Question: What is the value of this measurement?
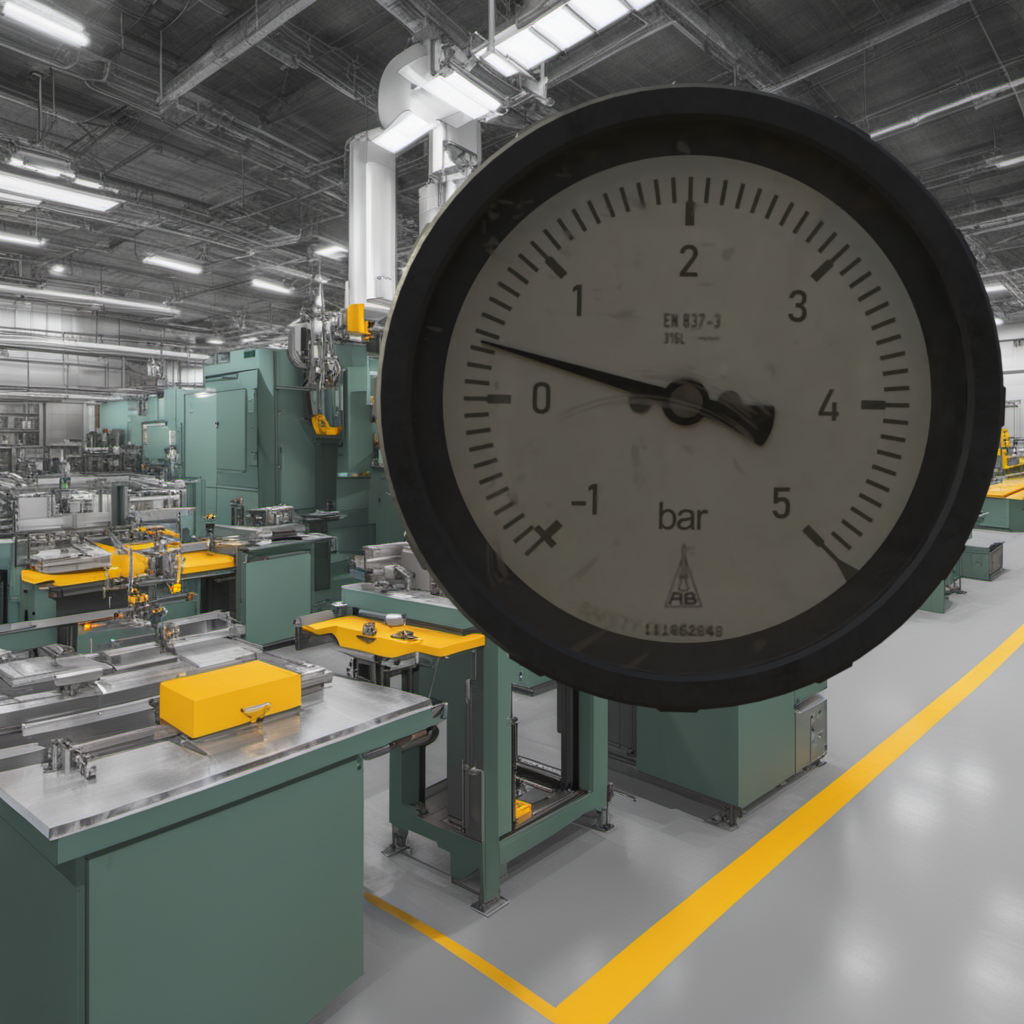
Answer: The result is 0.33
Question: What is the reading range of the measurement in the image?
Answer: The range is from -1 to 5
Question: What is the minimum and maximum value of this measurement?
Answer: The minimum value is -1 and the maximum value is 5